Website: lowes
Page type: billing-address
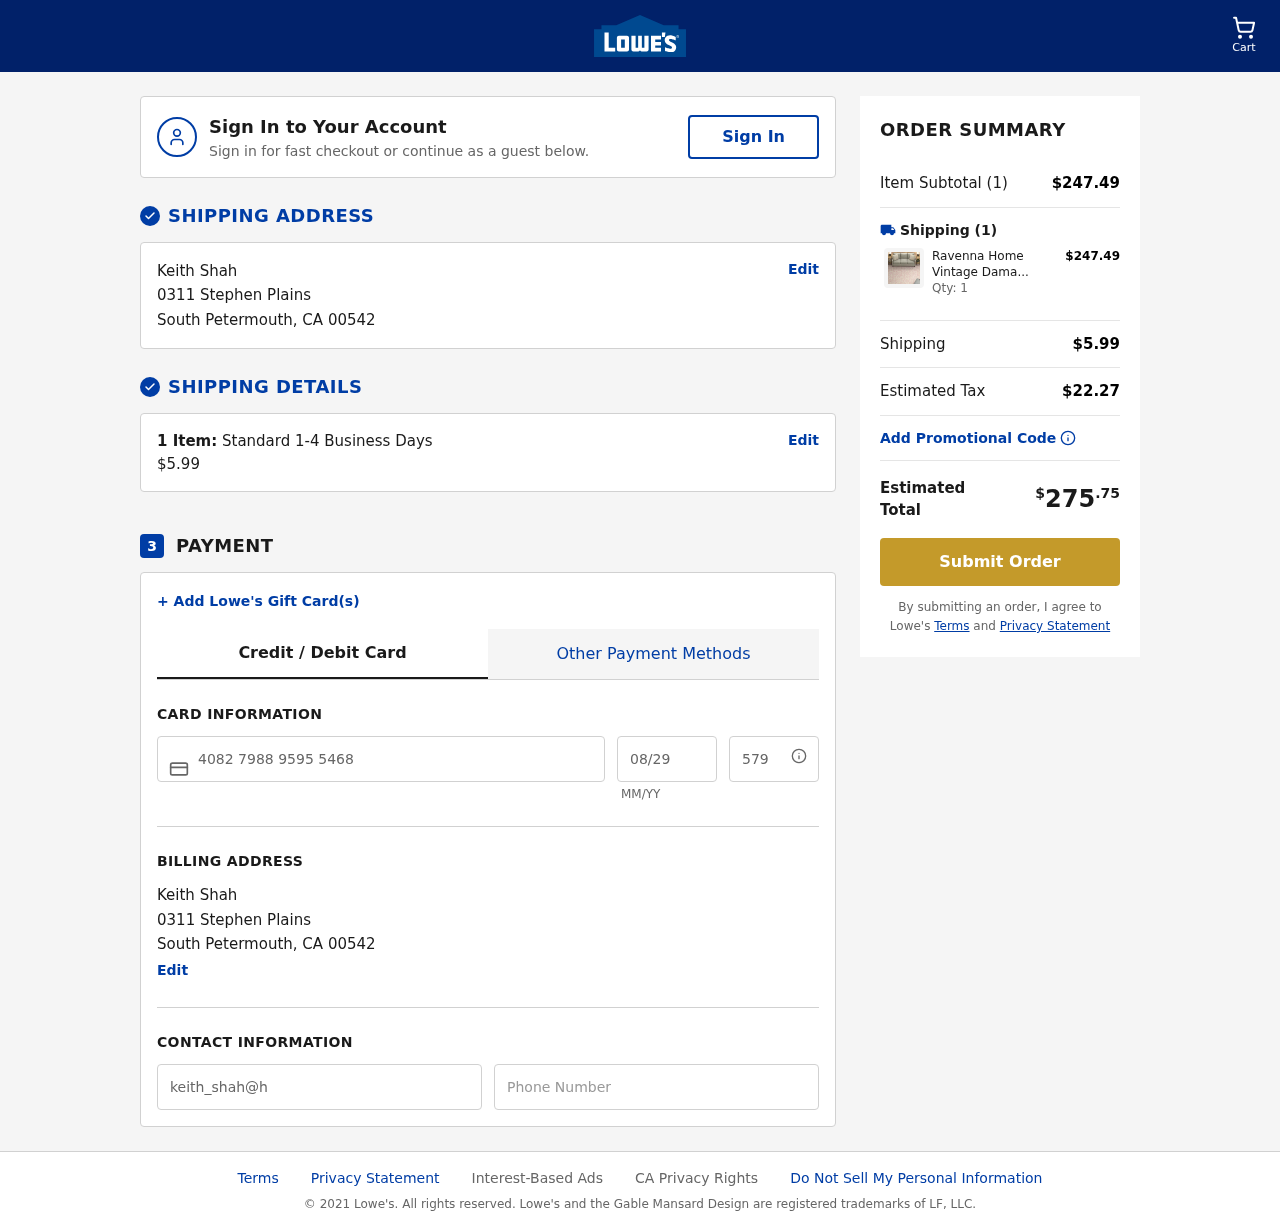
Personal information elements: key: PII_CARD_CVV
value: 579
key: PII_CARD_EXPIRY
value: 08/29
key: PII_CARD_NUMBER
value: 4082 7988 9595 5468
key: PII_CITY
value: South Petermouth
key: PII_EMAIL
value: keith_shah@hotmail.com
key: PII_FULLNAME
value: Keith Shah
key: PII_PHONE
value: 4996345154
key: PII_POSTCODE
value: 00542
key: PII_STATE_ABBR
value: CA
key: PII_STREET
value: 0311 Stephen Plains
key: PII_FULLNAME2
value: Keith Shah
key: PII_CITY2
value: South Petermouth
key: PII_STATE_ABBR2
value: CA
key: PII_POSTCODE_FULL
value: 00542
Product elements: key: PRODUCT1_NAME
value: Ravenna Home Vintage Damask Patterned Rug, 7'10" x 9'10", Pink on Ivory
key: PRODUCT1_PRICE
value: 247.49
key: PRODUCT1_QUANTITY
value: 1
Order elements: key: ORDER_NUM_ITEMS
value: Cart
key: ORDER_NUM_ITEMS
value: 1 Item:
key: ORDER_NUM_ITEMS
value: Item Subtotal (1)
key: ORDER_SHIPPING_COST
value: $5.99
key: ORDER_SUBTOTAL
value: $247.49
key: ORDER_TAX
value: $22.27
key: ORDER_TOTAL
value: $275.75